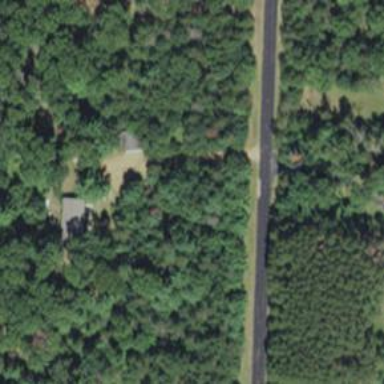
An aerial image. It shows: Driveway leading to service road.